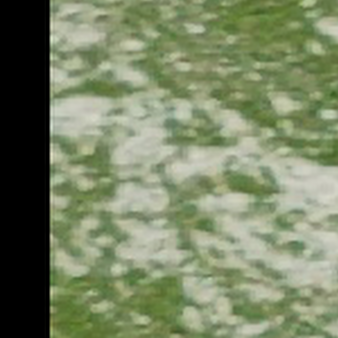
Label: other